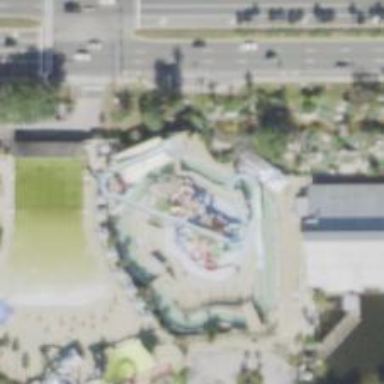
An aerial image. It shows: Bridge leading to water slide attraction.